Question: How to add multiple records at once using SQL in a table in Oracle Live SQL?
I have the used the statement in screenshot(as link) below but got an error-"ORA-00933: SQL command not properly ended"

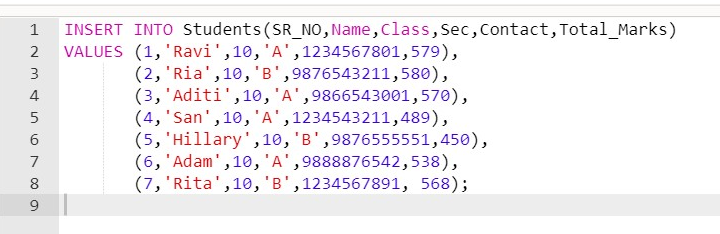
Answer: Another option is to use 'INSERT ALL':
'''
insert all
into students (sr_no, name, class, sec, contact, total_marks) values (1, 'Ravi' , 10, 'A', 12345, 579)
into students (sr_no, name, class, sec, contact, total_marks) values (2, 'Ria' , 10, 'B', 98765, 580)
into students (sr_no, name, class, sec, contact, total_marks) values (3, 'Aditi', 10, 'A', 98498, 570)
select * From dual;
'''